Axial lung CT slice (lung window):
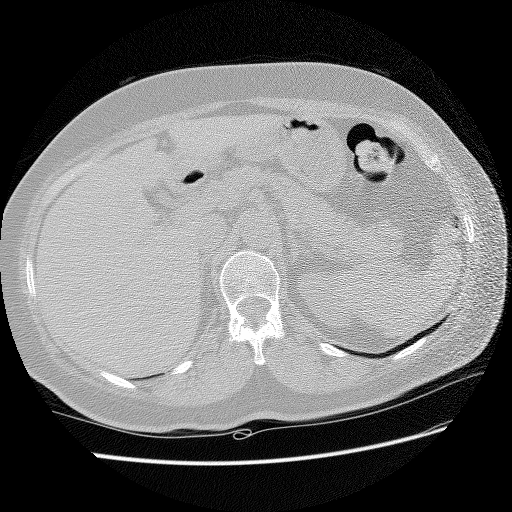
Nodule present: no